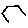
Label: hexagon